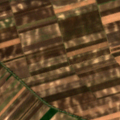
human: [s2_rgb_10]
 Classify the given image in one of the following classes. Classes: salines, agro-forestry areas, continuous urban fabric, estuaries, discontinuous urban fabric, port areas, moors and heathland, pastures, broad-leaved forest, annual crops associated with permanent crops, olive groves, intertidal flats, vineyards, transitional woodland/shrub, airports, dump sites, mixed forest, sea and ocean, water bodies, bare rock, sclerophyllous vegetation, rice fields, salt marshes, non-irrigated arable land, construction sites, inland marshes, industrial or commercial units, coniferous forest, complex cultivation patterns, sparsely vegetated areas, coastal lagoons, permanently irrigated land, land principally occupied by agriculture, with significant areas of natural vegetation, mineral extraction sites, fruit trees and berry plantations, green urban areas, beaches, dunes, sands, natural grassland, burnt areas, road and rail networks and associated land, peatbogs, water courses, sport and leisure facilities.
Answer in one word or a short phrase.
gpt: non-irrigated arable land